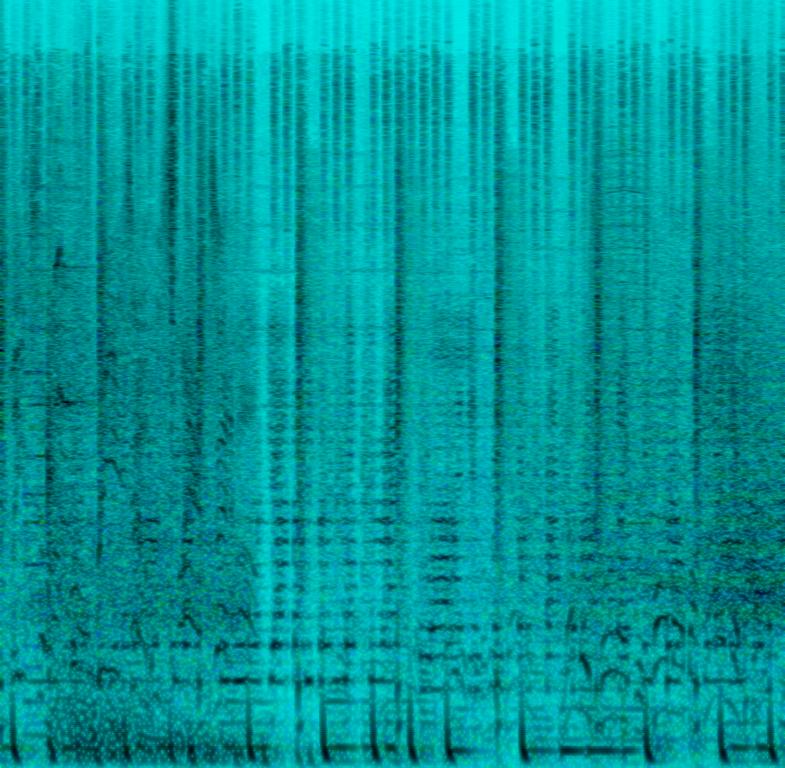
This clip features a live recording of low quality. The song is mixed into a video clip. The sound of crowd cheering is heard. The song features a male voice using a vocoder. The song is in the techno genre. The percussion is programmed and plays a techno beat. The bass plays simple root notes of chords. Synth bursts are played at the beginning and at the end of the song. The referee whistle is heard toward the middle of the clip.